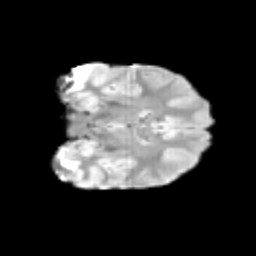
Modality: T2w
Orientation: coronal
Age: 11
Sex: female
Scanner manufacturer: siemens
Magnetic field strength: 3 T
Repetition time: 3.8 s
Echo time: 0.07 s